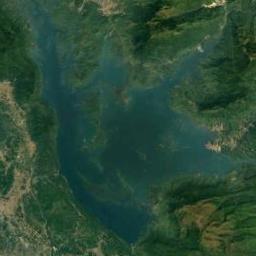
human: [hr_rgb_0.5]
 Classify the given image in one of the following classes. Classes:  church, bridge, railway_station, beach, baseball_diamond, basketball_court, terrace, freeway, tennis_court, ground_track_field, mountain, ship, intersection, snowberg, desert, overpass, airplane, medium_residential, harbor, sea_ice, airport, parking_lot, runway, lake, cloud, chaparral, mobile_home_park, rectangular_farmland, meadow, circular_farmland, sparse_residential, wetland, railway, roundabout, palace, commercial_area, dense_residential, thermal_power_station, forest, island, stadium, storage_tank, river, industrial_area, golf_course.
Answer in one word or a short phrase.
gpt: lake